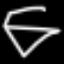
Label: diamond